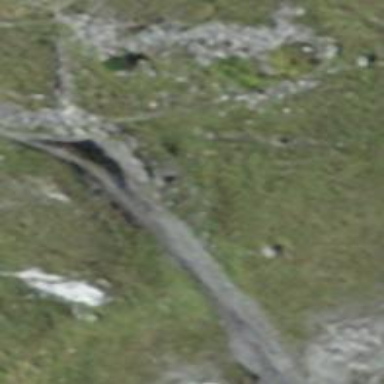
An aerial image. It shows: Path with excellent trail visibility.